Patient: sex F, age 59
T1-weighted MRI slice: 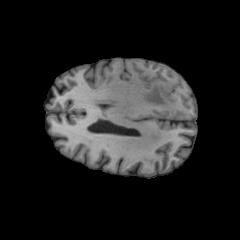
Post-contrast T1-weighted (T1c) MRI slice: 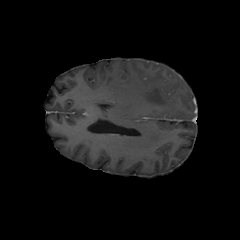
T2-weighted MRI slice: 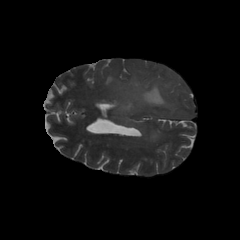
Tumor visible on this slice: yes
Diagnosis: Glioblastoma, IDH-wildtype
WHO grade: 4